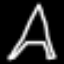
Label: The Eiffel Tower